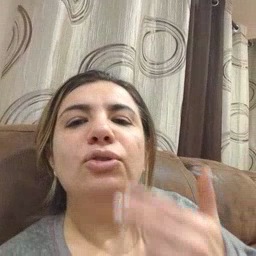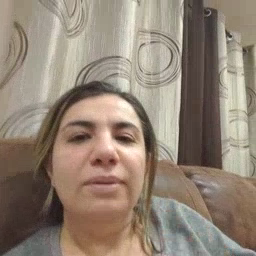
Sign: cute